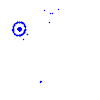
Particle: pion